Field crop: maize
Growth stage: 2
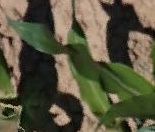
Species: maize